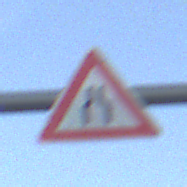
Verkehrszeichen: VerengteFahrbahn
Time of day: SunriseSunset
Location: Outdoor (RoadRail)
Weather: PartlyCloudy
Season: NotSpecified
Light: Natural